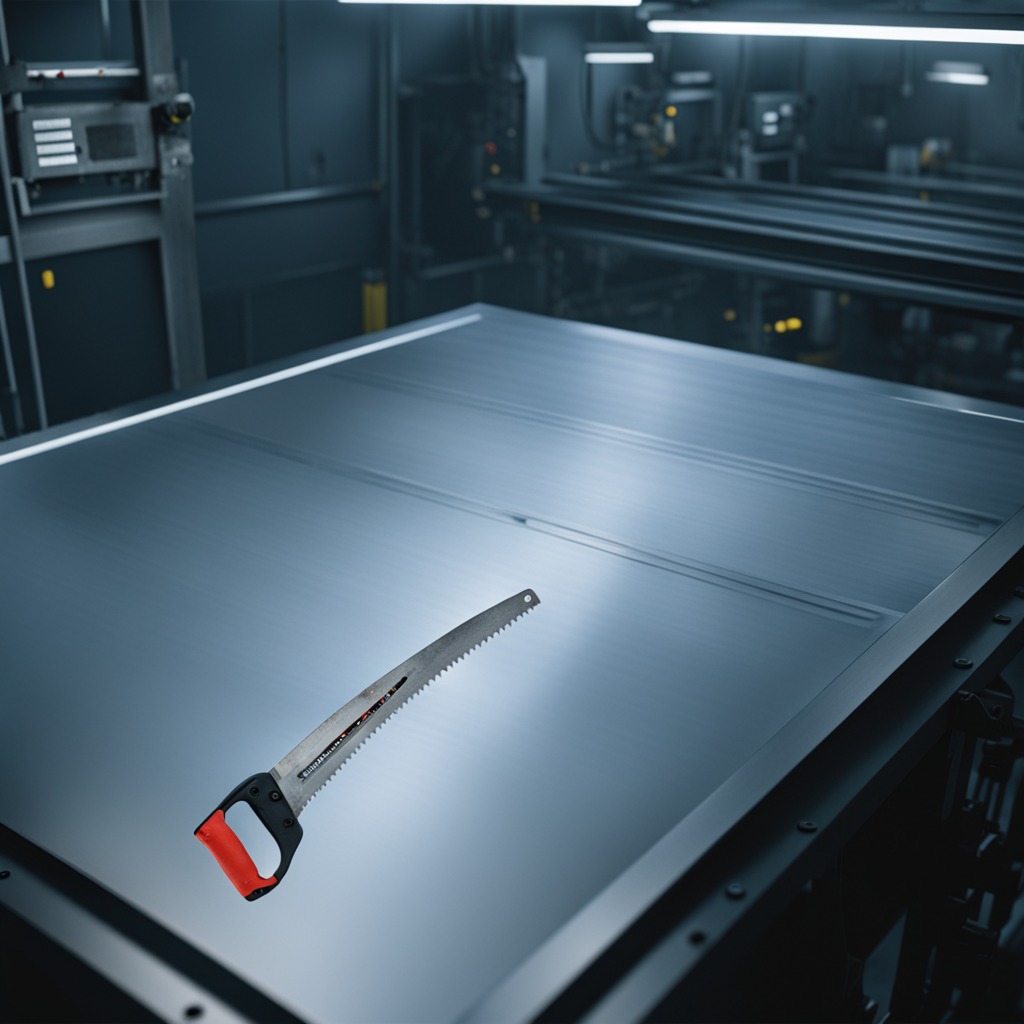
A metal saw is lying on the metal table in a machine shop under fluorescent lights.